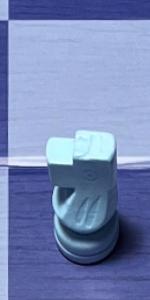
Label: Knight_White